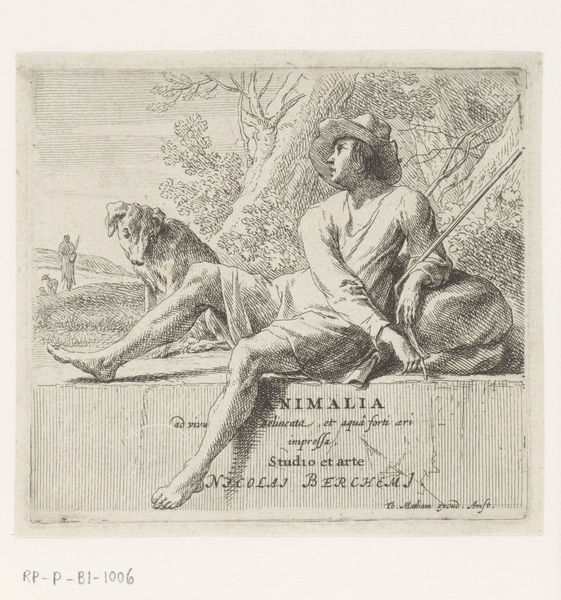
Titel: Zittende herder met hond
Künstler: Nicolaes Pietersz. Berchem
Standort: Amsterdam
Institution: Rijksmuseum
Schlagwörter: chapeau, chien, berger, animaux, animal, éleveur